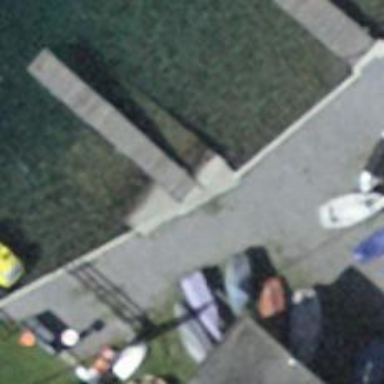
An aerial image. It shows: Man-made pier.